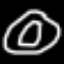
Label: donut